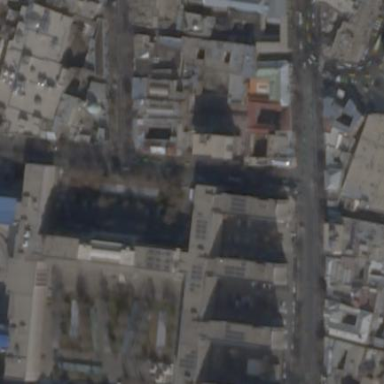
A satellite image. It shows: Government office building.